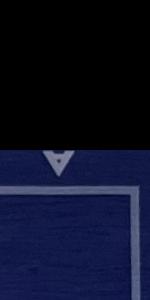
Label: Empty